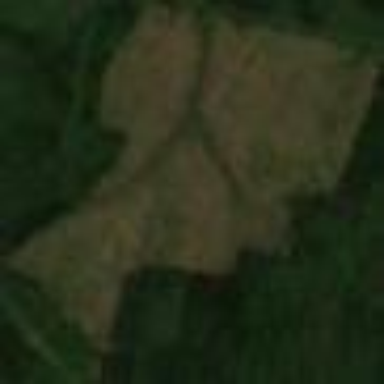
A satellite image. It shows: Clearcut area with scrub vegetation. The land is used for logging and has dirt cover.